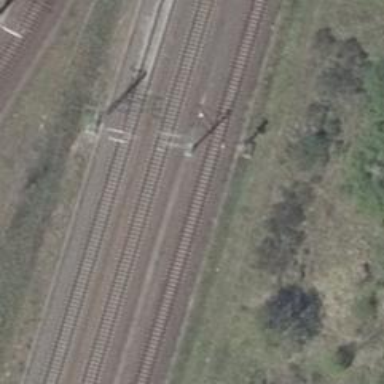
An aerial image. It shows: Railway signal.